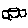
Label: car